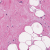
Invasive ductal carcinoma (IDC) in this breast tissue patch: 0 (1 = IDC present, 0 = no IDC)